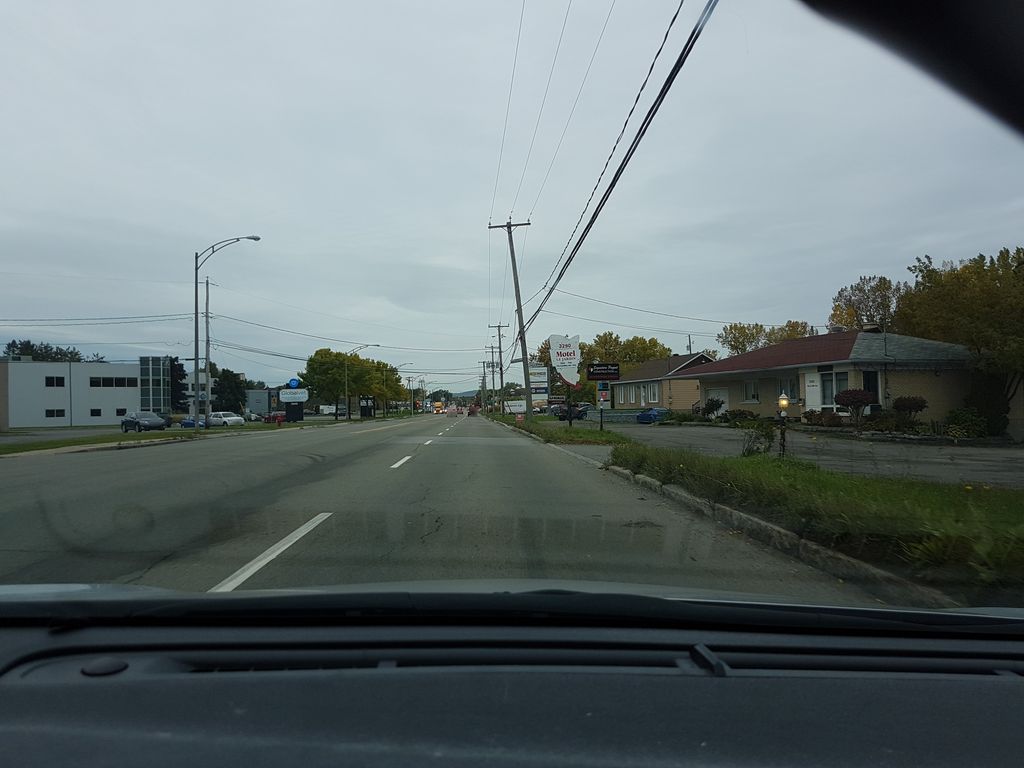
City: quebec_city